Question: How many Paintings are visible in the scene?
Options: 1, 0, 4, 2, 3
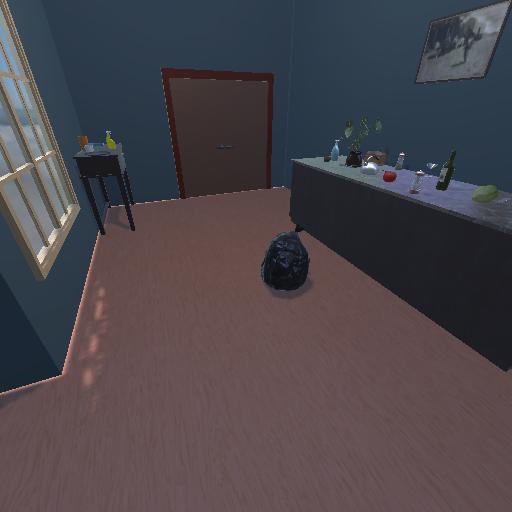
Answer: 1